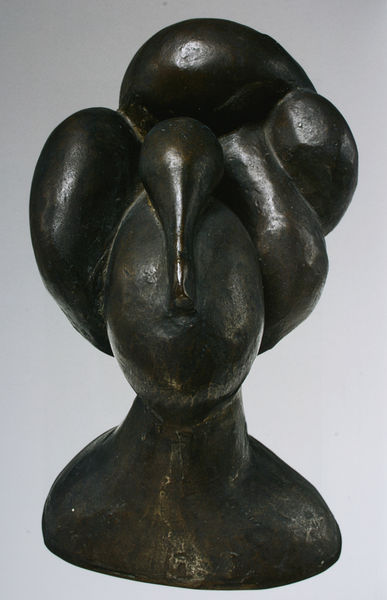
Titel: Le Tiaré, Junges Mädchen mit Tiara
Künstler: Henri Matisse
Standort: New York
Institution: Pierre and Tana Matisse Foundation
Schlagwörter: kopf, schatten, grün, frau, frisur, grau, licht, nase, masse, hals, haare, skulptur, wangen, moderne, büste, glanz, bronze, plastik, organisch, picasso, weich, rundungen, frauenbüste, frauenkopf